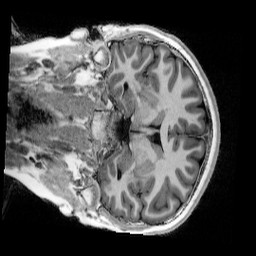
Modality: UNIT1_denoised
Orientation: coronal
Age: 12
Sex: male
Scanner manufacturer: siemens
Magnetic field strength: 3 T
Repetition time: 4 s
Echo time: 0.00303 s